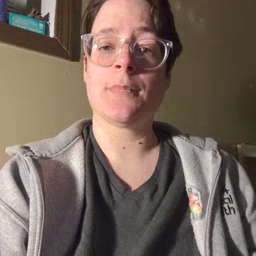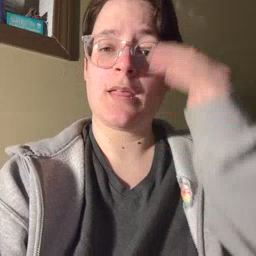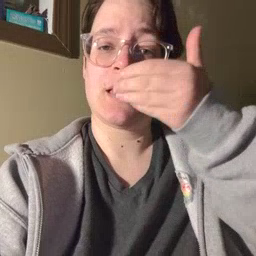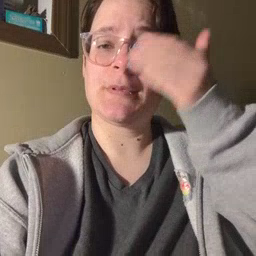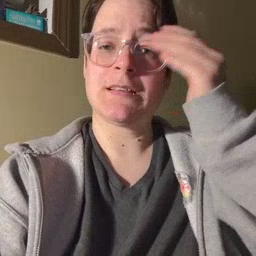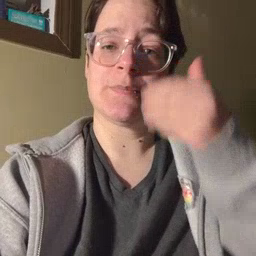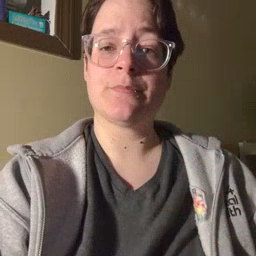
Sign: sleepy